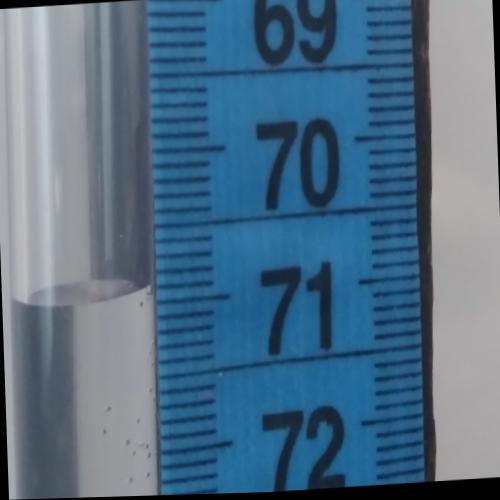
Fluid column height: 70.9 cm